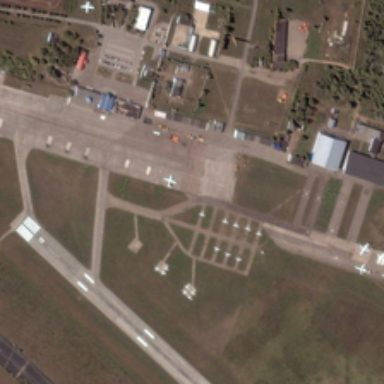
Some planes are in an airport near some green trees .